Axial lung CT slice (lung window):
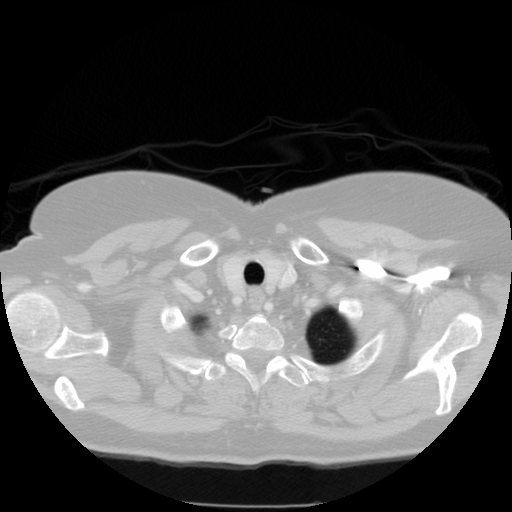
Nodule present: no